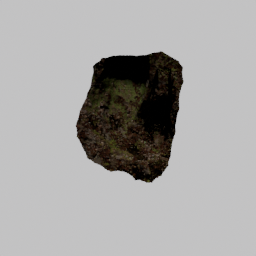
Label: nature